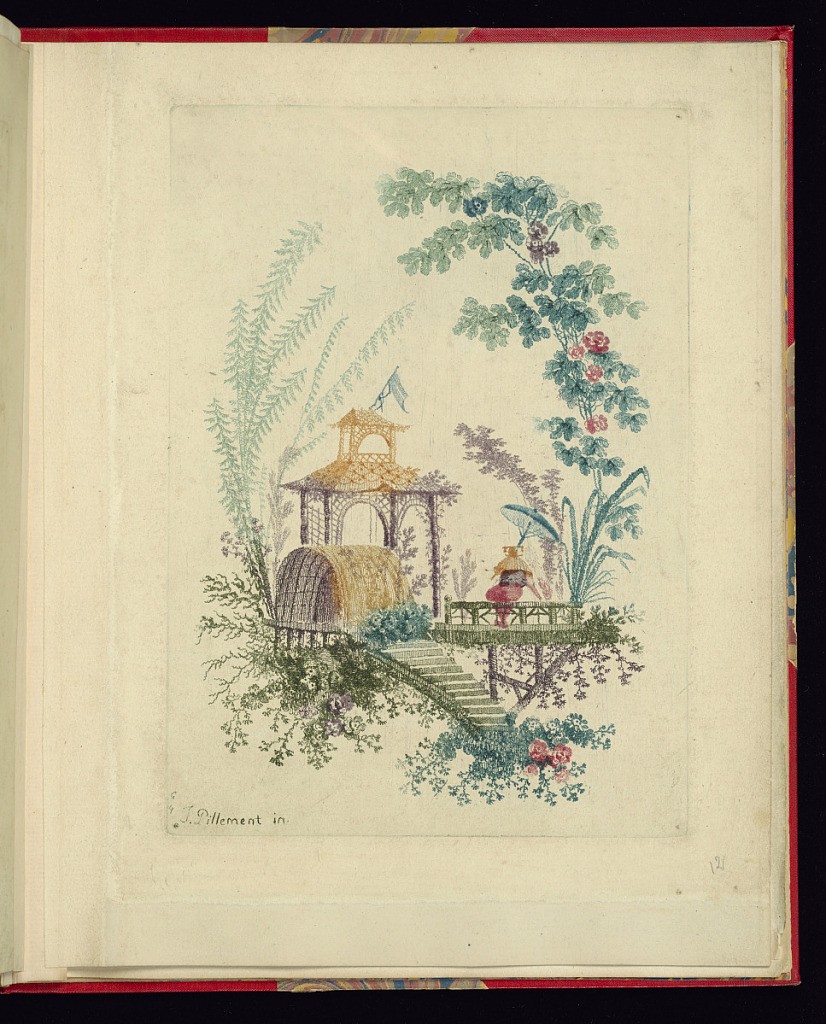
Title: Ornamental Design from "Nouvelle suite de cahiers chinois a l'usage des dessinateurs et des peintres" No.3, Inventes et dessines par Jean Pillement. Graves par Anne Allen.
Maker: Jean-Baptiste Pillement, French, 1728–1808
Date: after 1775
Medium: Etching with colored inks à la poupé on off-white laid paper
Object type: Print
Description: Open air pavillion in surroundings of fantastic flora. Single figure carrying umbrella at center.